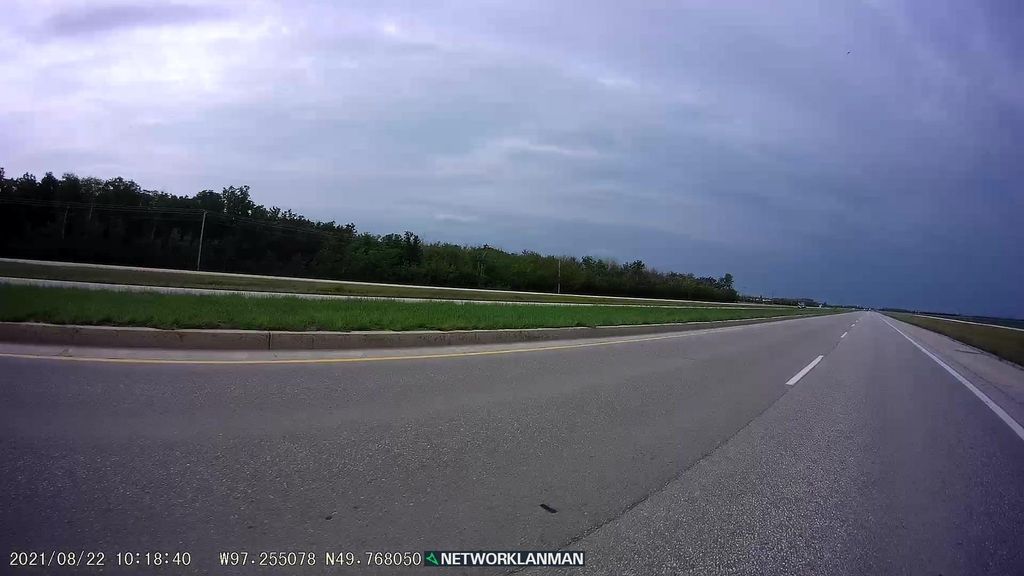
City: winnipeg